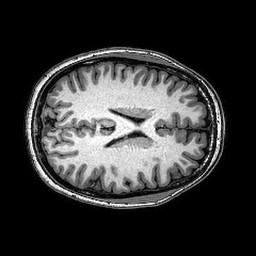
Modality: T1w
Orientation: axial
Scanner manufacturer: philips
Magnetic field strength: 3 T
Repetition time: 0.00828 s
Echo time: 0.00381 s